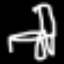
Label: chair